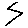
Label: zigzag